Question: I need make an , an Interface Builder plugin like 'Mapkit' so that user can drag my Custom Object and add to 'UIView'.

As property, i want to show and configure it with my basic properties.
Any idea how to do this?
thanks.
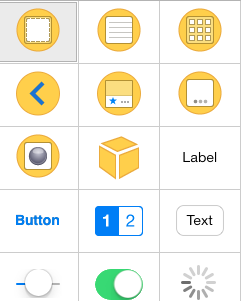
Answer: In Xcode 4.0, Apple has removed support for using custom Interface Builder palettes provided by IBPlugins in the Interface Builder editor. Xibs/Nibs that use such plugins will still compile but they cannot be edited. You'll need to install Xcode 3 (in a separate folder so as not to overwrite 4) and use it to edit xibs with custom palettes.
This is all in Xcode 4's release notes. Stay tuned to prerelease release notes for more updates on this matter.
Plugins are no longer necessary. See @IBDesignable and @IBInspectable. :-)